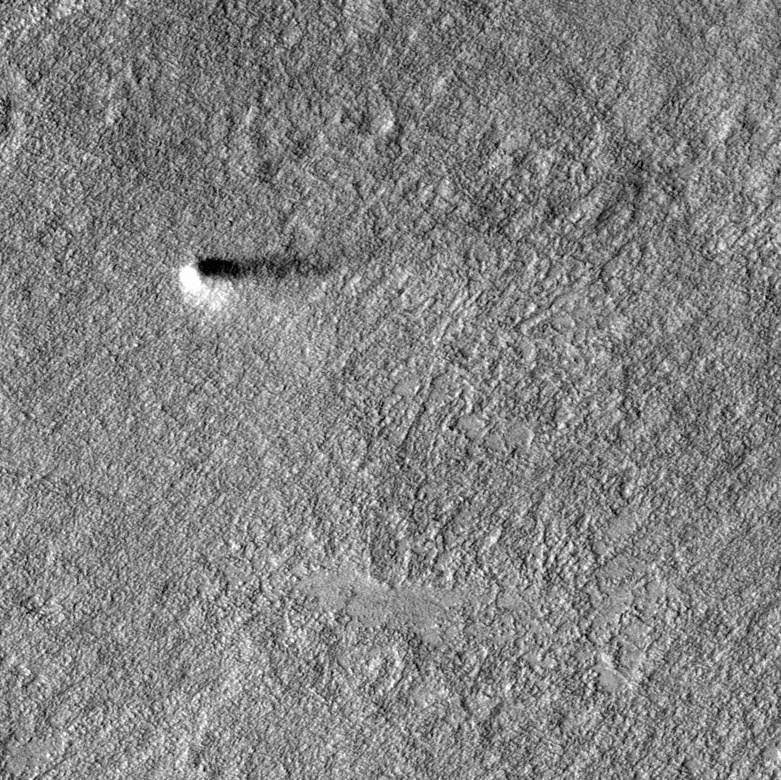
Label: dustdevil